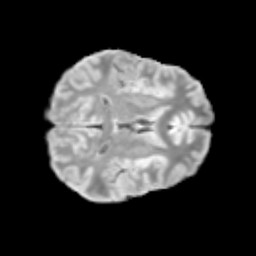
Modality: T2w
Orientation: axial
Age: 11
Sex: male
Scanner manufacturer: siemens
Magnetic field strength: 3 T
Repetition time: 3.8 s
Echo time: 0.07 s